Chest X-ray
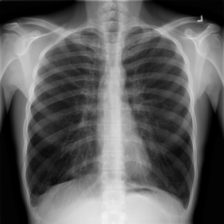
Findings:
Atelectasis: negative
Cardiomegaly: negative
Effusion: negative
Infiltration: negative
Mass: negative
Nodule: negative
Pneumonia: negative
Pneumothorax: negative
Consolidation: negative
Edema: negative
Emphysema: negative
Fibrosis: negative
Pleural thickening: negative
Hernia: negative